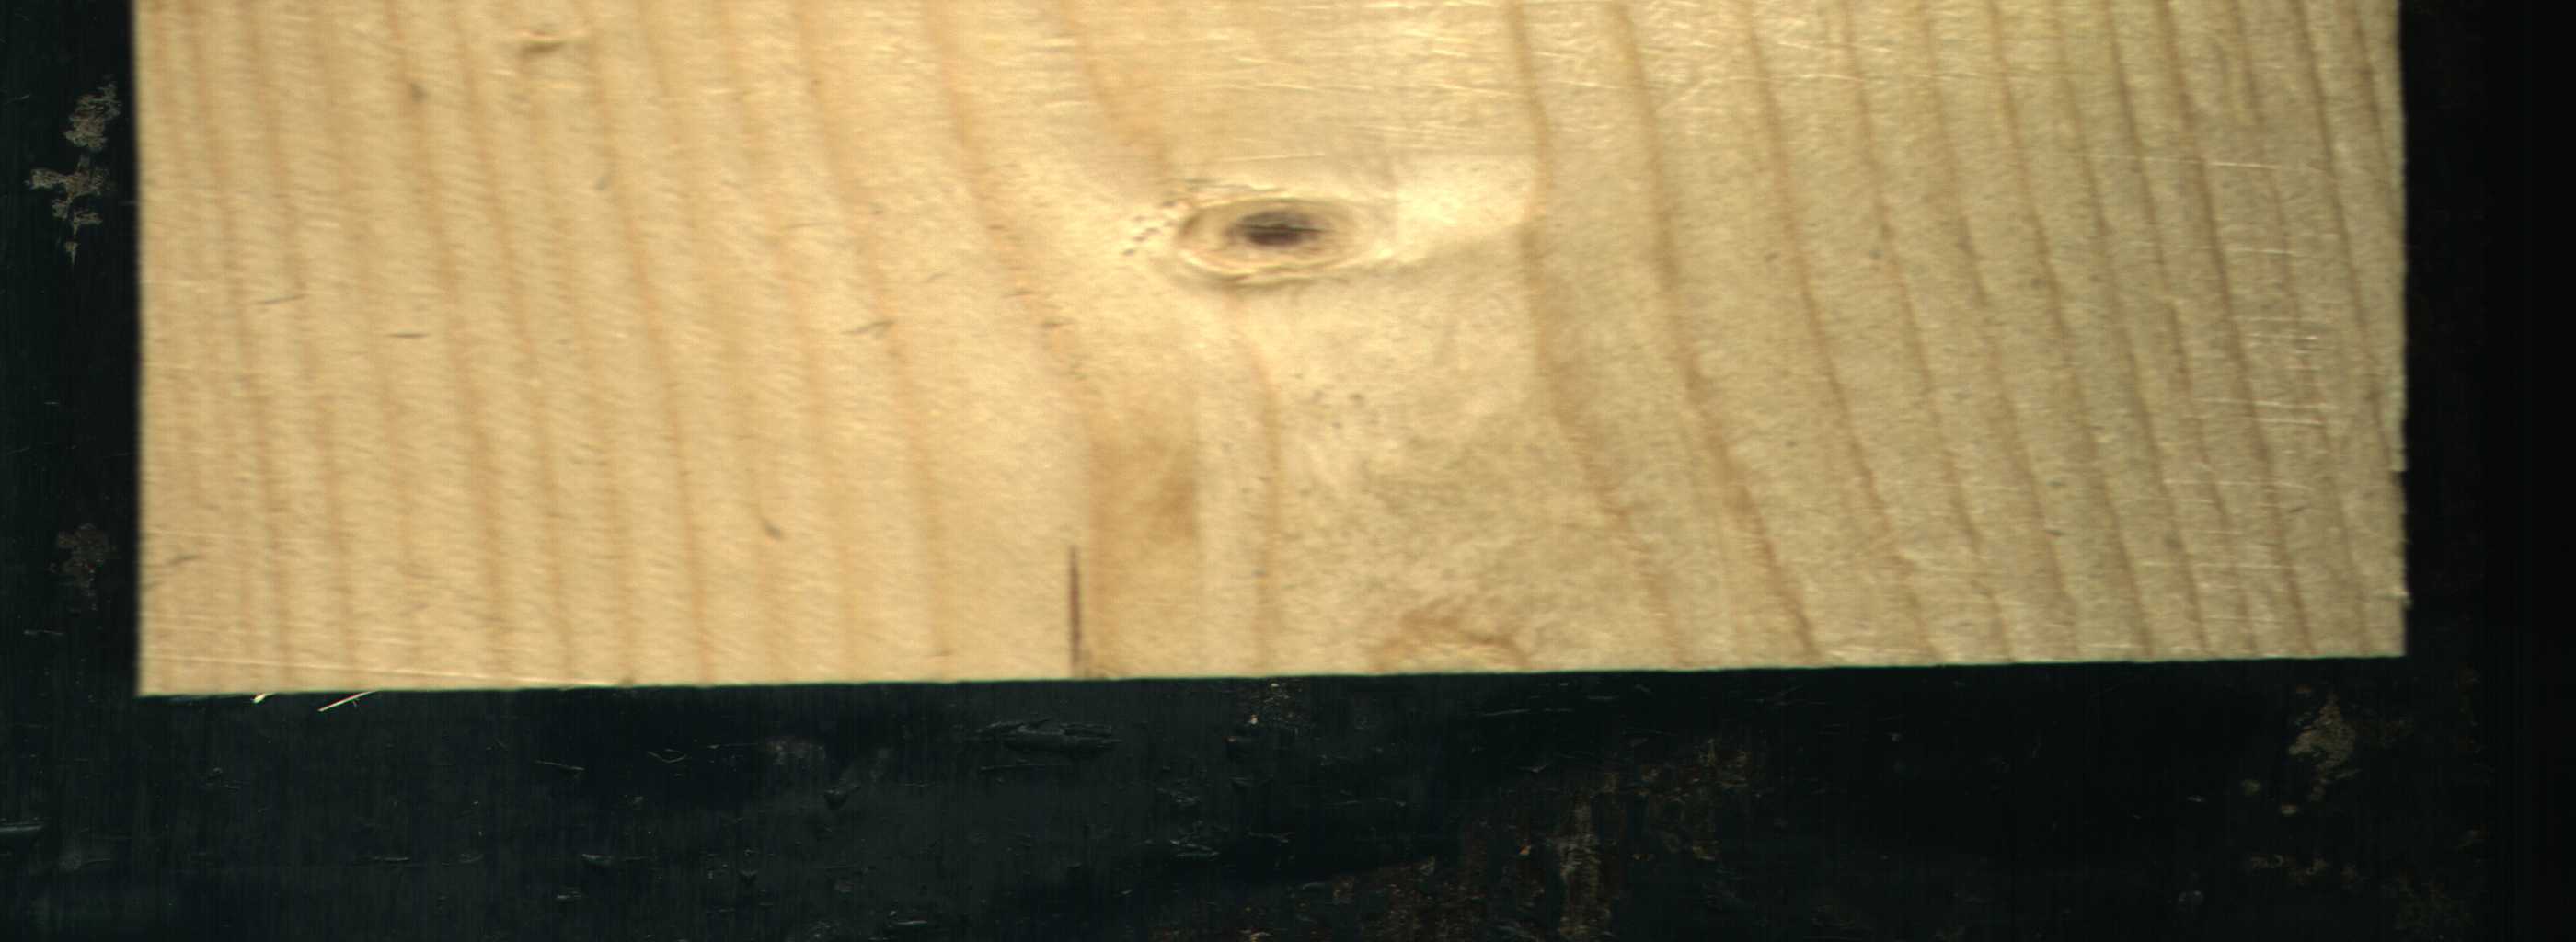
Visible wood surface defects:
Live_Knot